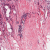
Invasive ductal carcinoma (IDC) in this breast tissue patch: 1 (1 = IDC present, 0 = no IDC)